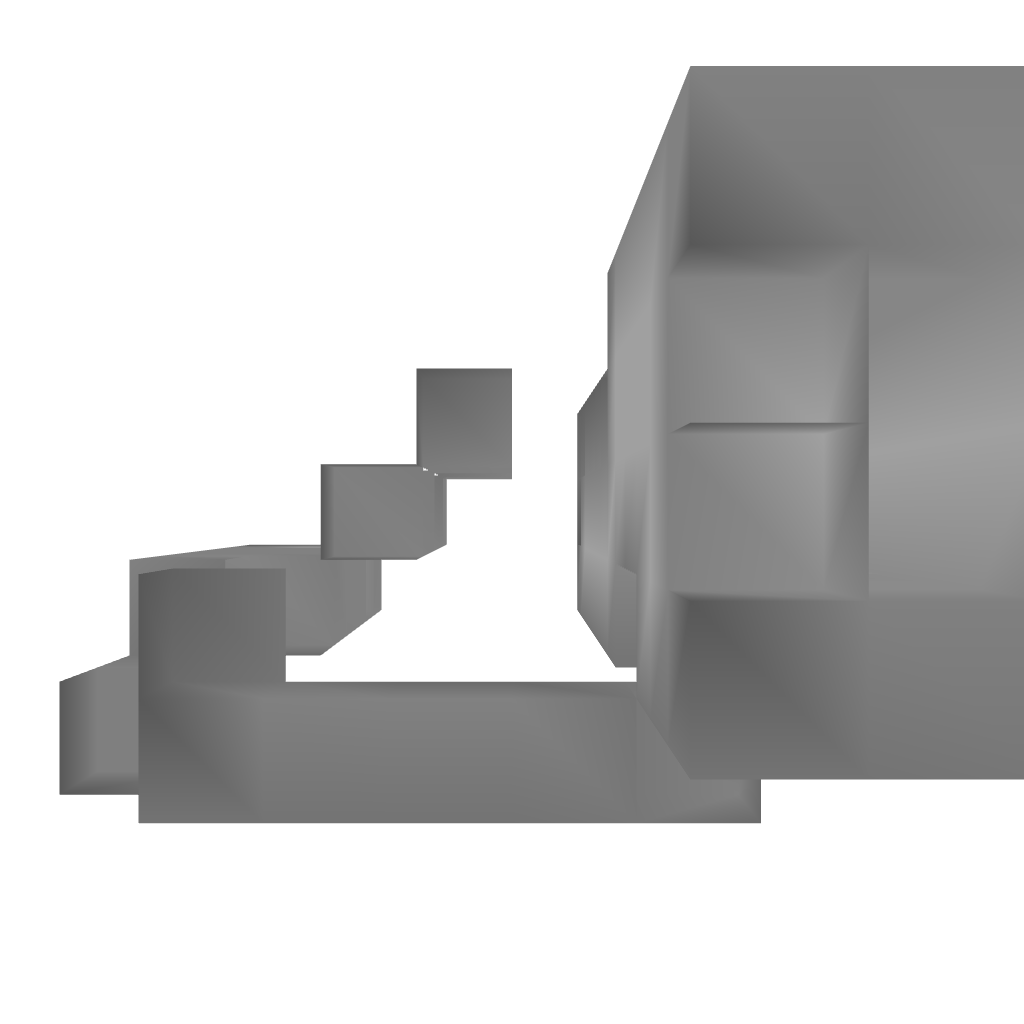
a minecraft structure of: Simple Cave Trap bad low quality